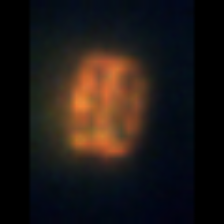
Taxon: Thalassiosira
Group: Diatoms